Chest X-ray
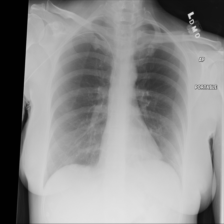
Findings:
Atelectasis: negative
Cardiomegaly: negative
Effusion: negative
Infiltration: negative
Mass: negative
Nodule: negative
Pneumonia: negative
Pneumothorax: negative
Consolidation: negative
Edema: negative
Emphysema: negative
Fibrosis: negative
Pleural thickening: negative
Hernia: negative